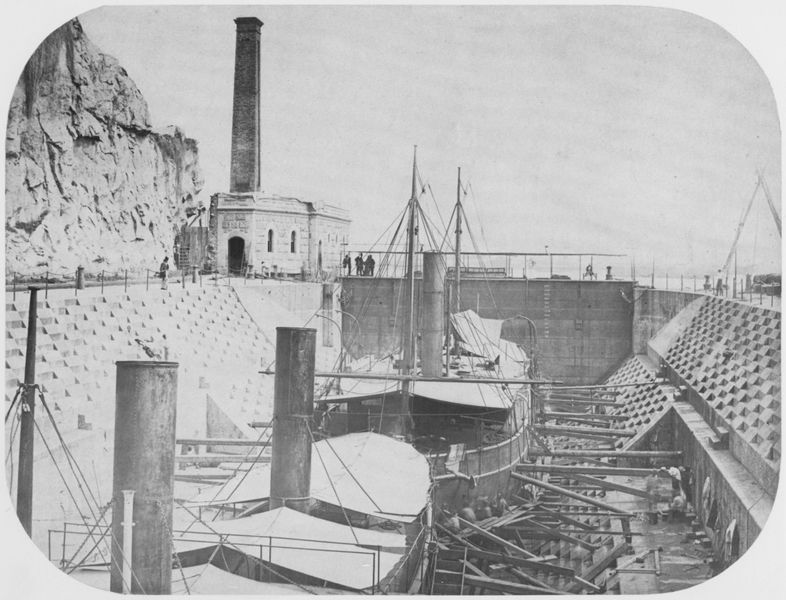
Titel: Kaiserliches Dock aus Granit auf der Insel Cobras
Künstler: Augusto Stahl
Standort: Rio de Janeiro
Institution: Sammlung Gilberto Ferrez
Schlagwörter: berg, felsen, himmel, meer, schatten, wasser, menschen, see, ufer, fenster, holz, männer, schwarz, strasse, stützen, weiss, zeichnung, gebäude, leute, rahmen, stein, steine, brücke, gewässer, personen, boot, boote, kamin, paddel, ruder, schornstein, turm, küste, schiff, schiffe, segel, studie, tribüne, mast, berghang, fels, gebirge, hang, mauer, schornsteine, massiv, fabrik, arbeiter, hafen, werft, kai, masten, quai, dampf, dampfer, dampfschiff, krieg, seile, balken, geländer, foto, fotografie, photographie, beton, schwarzweiss, photo, mauern, konstruktion, graben, deck, bau, dock, dampfschiffe, schleuse, streichen, stricke, plane, reparatur, fotogragie, trockendeck, trockendock, reederei, sclote, werfft, anstreichen, trockenwerft